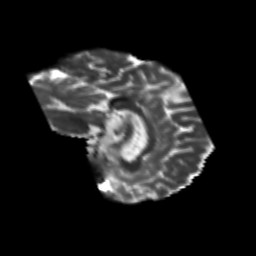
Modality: T2w
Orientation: sagittal
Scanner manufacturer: siemens
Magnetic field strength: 3 T
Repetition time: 6.8 s
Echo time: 0.093 s